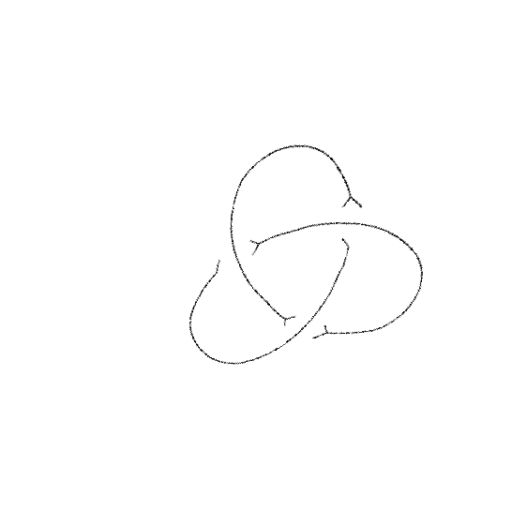
Crossing number: 3